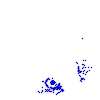
Particle: electron